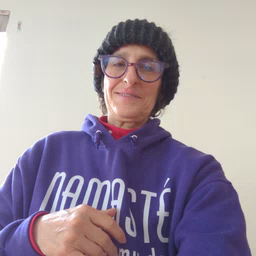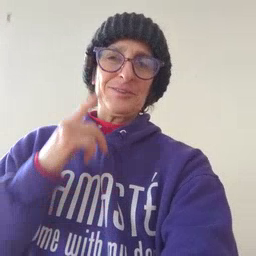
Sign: cheek